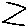
Label: zigzag